Interaction volume radius: 5 \u00c5
Interaction volume height: 35 \u00c5
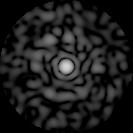
Disorder parameter: 0.8562